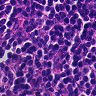
Metastatic tissue present: no